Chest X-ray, PA view. Patient: 69 years old, sex F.
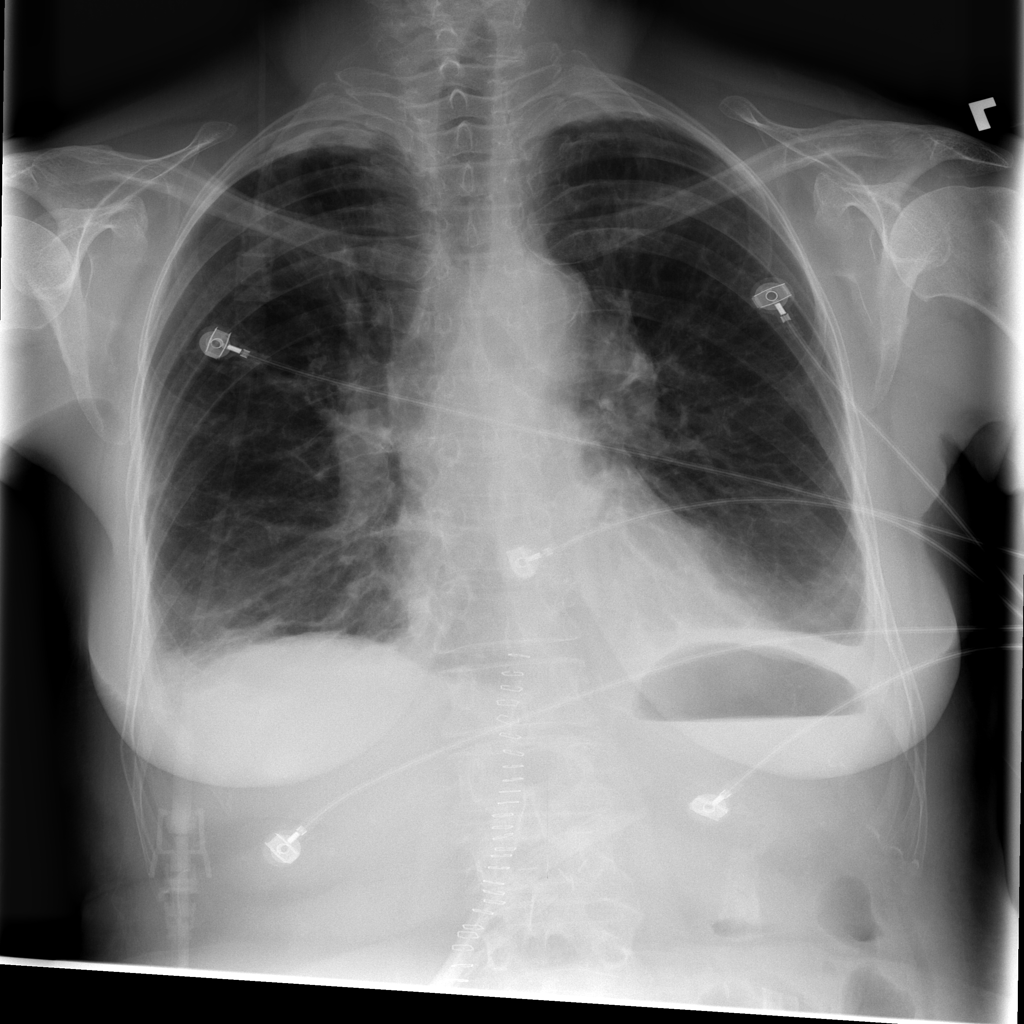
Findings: Atelectasis, Effusion, Infiltration, Pleural_Thickening